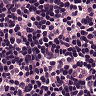
Metastatic tissue present: no